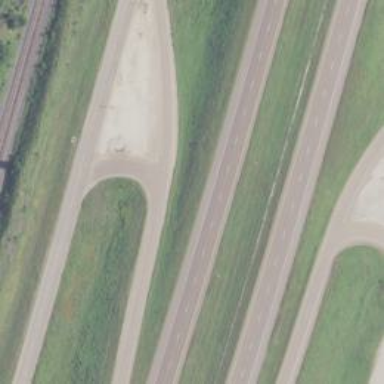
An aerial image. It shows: Motorway link.